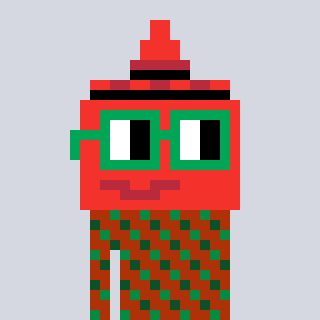
a pixel art character with square green glasses, a ketchup-shaped head and a hotbrown-colored body on a cool background